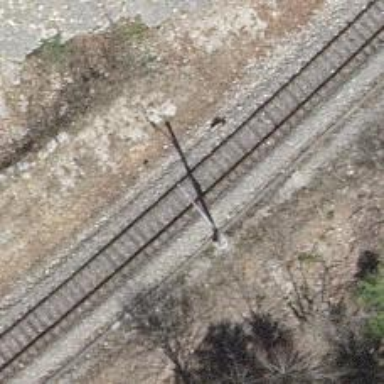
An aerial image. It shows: Railway signal.